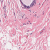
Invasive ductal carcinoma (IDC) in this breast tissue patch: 0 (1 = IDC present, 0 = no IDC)